Current action and preconditions to check: path_clear

Your task: For each precondition in the list above, predict whether it will hold at this action.

Consider the current scene as observed from the mobile robot's camera, and analyze the predicted future states of all dynamic agents (e.g., people, animals, vehicles, or any moving entities) within the NEXT SECOND.

IMPORTANT: Only answer "very likely" if you are absolutely certain—based on strong, clear evidence—that a dynamic agent will violate the precondition in the predicted future state. Do NOT answer "very likely" for unlikely, ambiguous, or low-probability risks.

Ask yourself for each precondition: Is there a high probability, with clear and convincing evidence, that the predicted future states of any dynamic agent will interfere with the predicted future state of the currently executing action within the NEXT SECOND, causing that precondition to fail?

Assess the risk level based on these predictions. Use "likely" or "very likely" if motions create a clear risk of interference.

Use "neutral" or "improbable" if agents are nearby but their predicted paths are clearly diverging or non-conflicting.

Failure Risk Categories: "very improbable", "improbable", "neutral", "likely", "very likely"

Answer Format: Output ONLY the probability_of_failure value from these categories: "very improbable", "improbable", "neutral", "likely", "very likely"

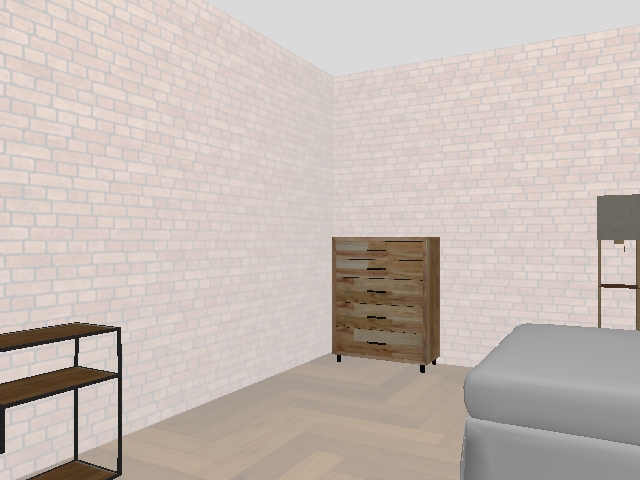

Answer: very improbable